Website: home-depot
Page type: billing-address
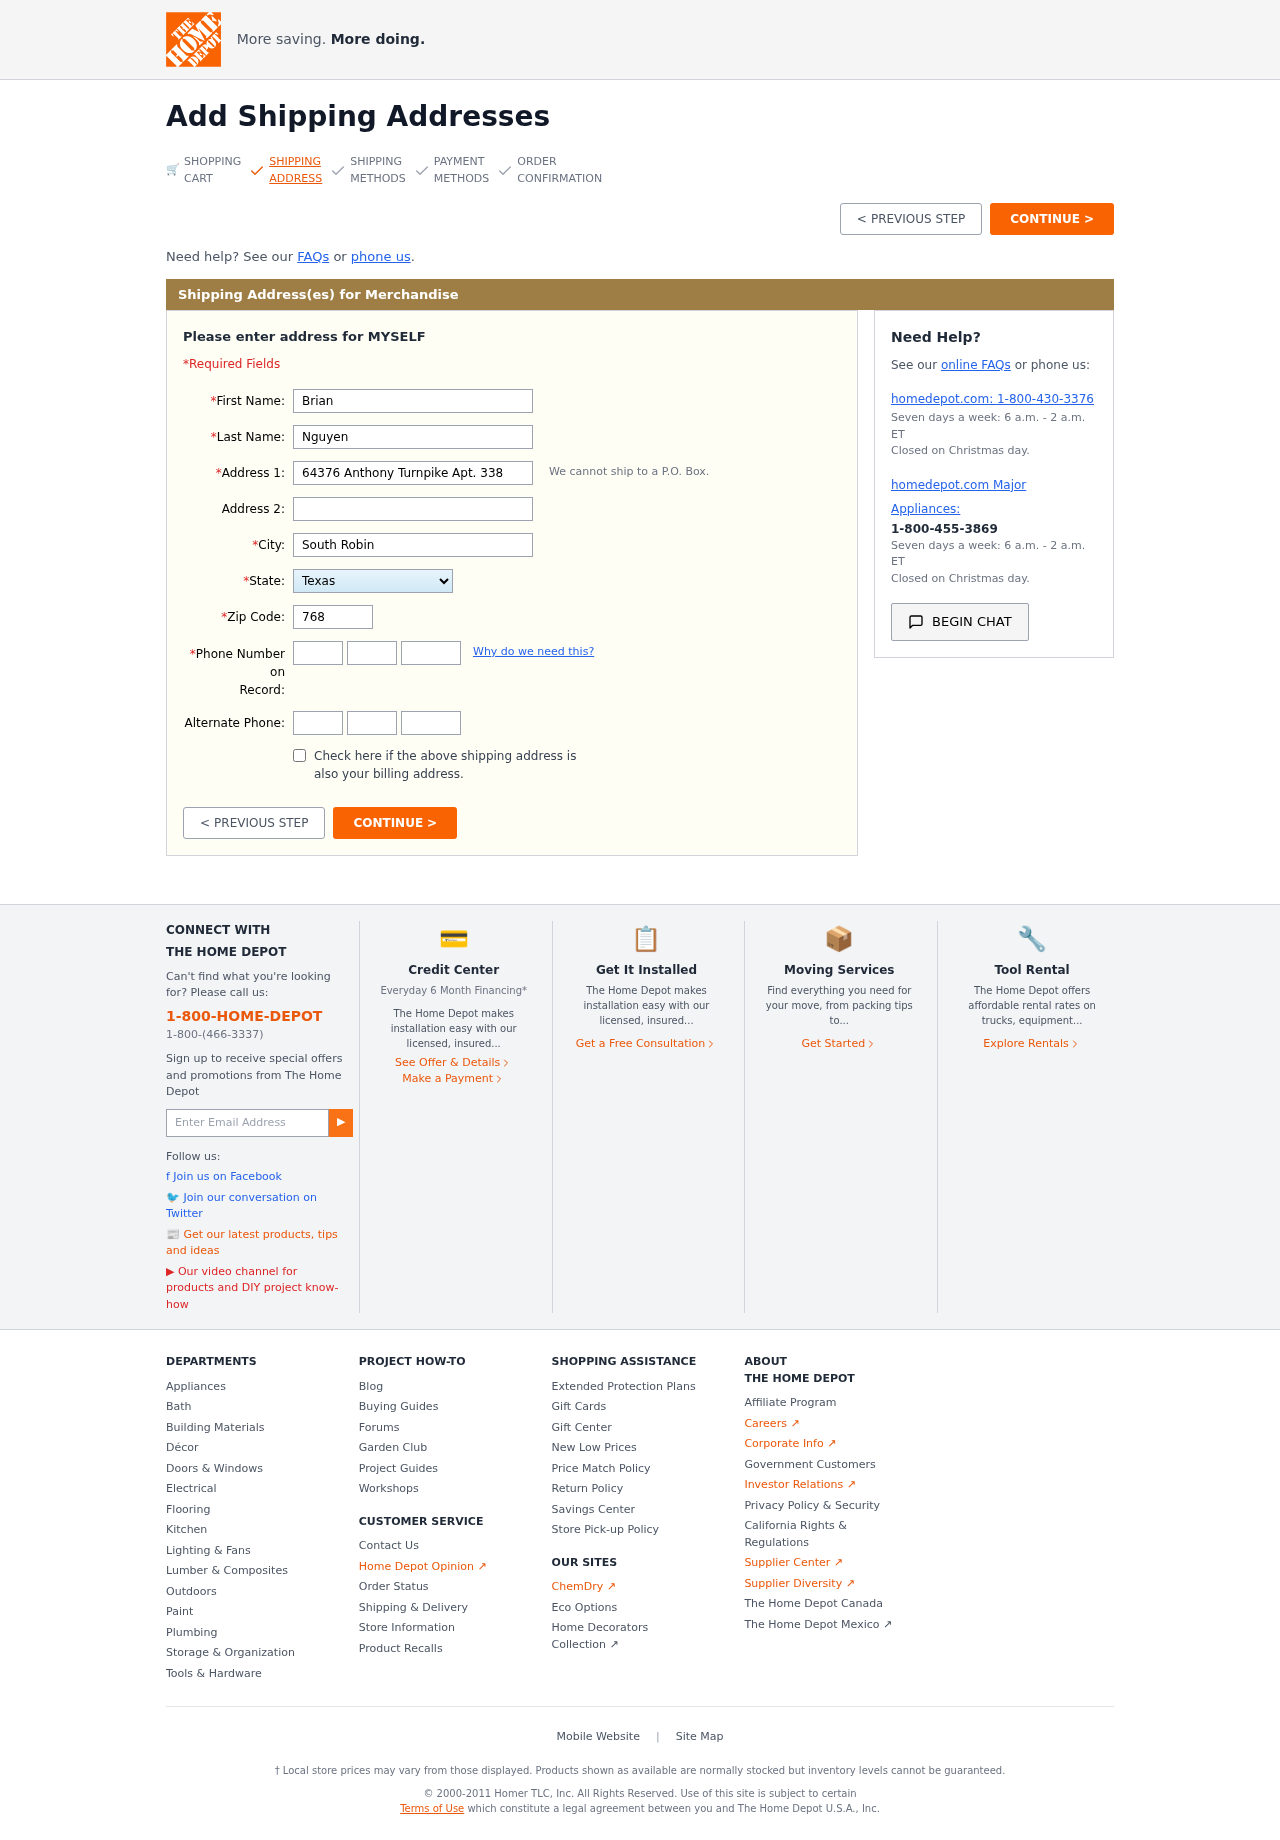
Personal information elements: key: PII_STATE
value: Texas
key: PII_FIRSTNAME
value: Brian
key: PII_LASTNAME
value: Nguyen
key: PII_STREET
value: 64376 Anthony Turnpike Apt. 338
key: PII_CITY
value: South Robin
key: PII_POSTCODE
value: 76870
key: PII_PHONE_AREA
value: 884
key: PII_PHONE_PREFIX
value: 839
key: PII_PHONE_LINE
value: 4861
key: PII_PHONE_ALT_AREA
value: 805
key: PII_PHONE_ALT_PREFIX
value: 597
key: PII_PHONE_ALT_LINE
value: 6755